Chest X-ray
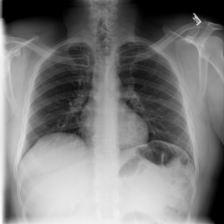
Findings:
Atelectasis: negative
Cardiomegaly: negative
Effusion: negative
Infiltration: negative
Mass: negative
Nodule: negative
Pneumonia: negative
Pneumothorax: negative
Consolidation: negative
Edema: negative
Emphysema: negative
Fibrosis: negative
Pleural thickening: negative
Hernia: negative